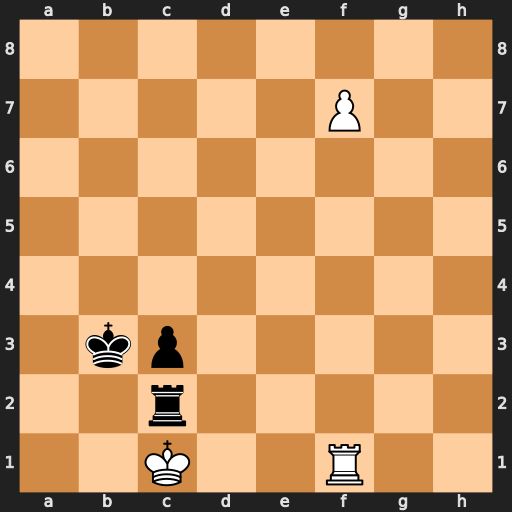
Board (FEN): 8/5P2/8/8/8/1kp5/2r5/2K2R2
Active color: w
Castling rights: -
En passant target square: -
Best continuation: Kd1 Rd2+ Ke1 Rd8 f8=Q Rxf8 Rxf8